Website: crate-barrel
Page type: payment
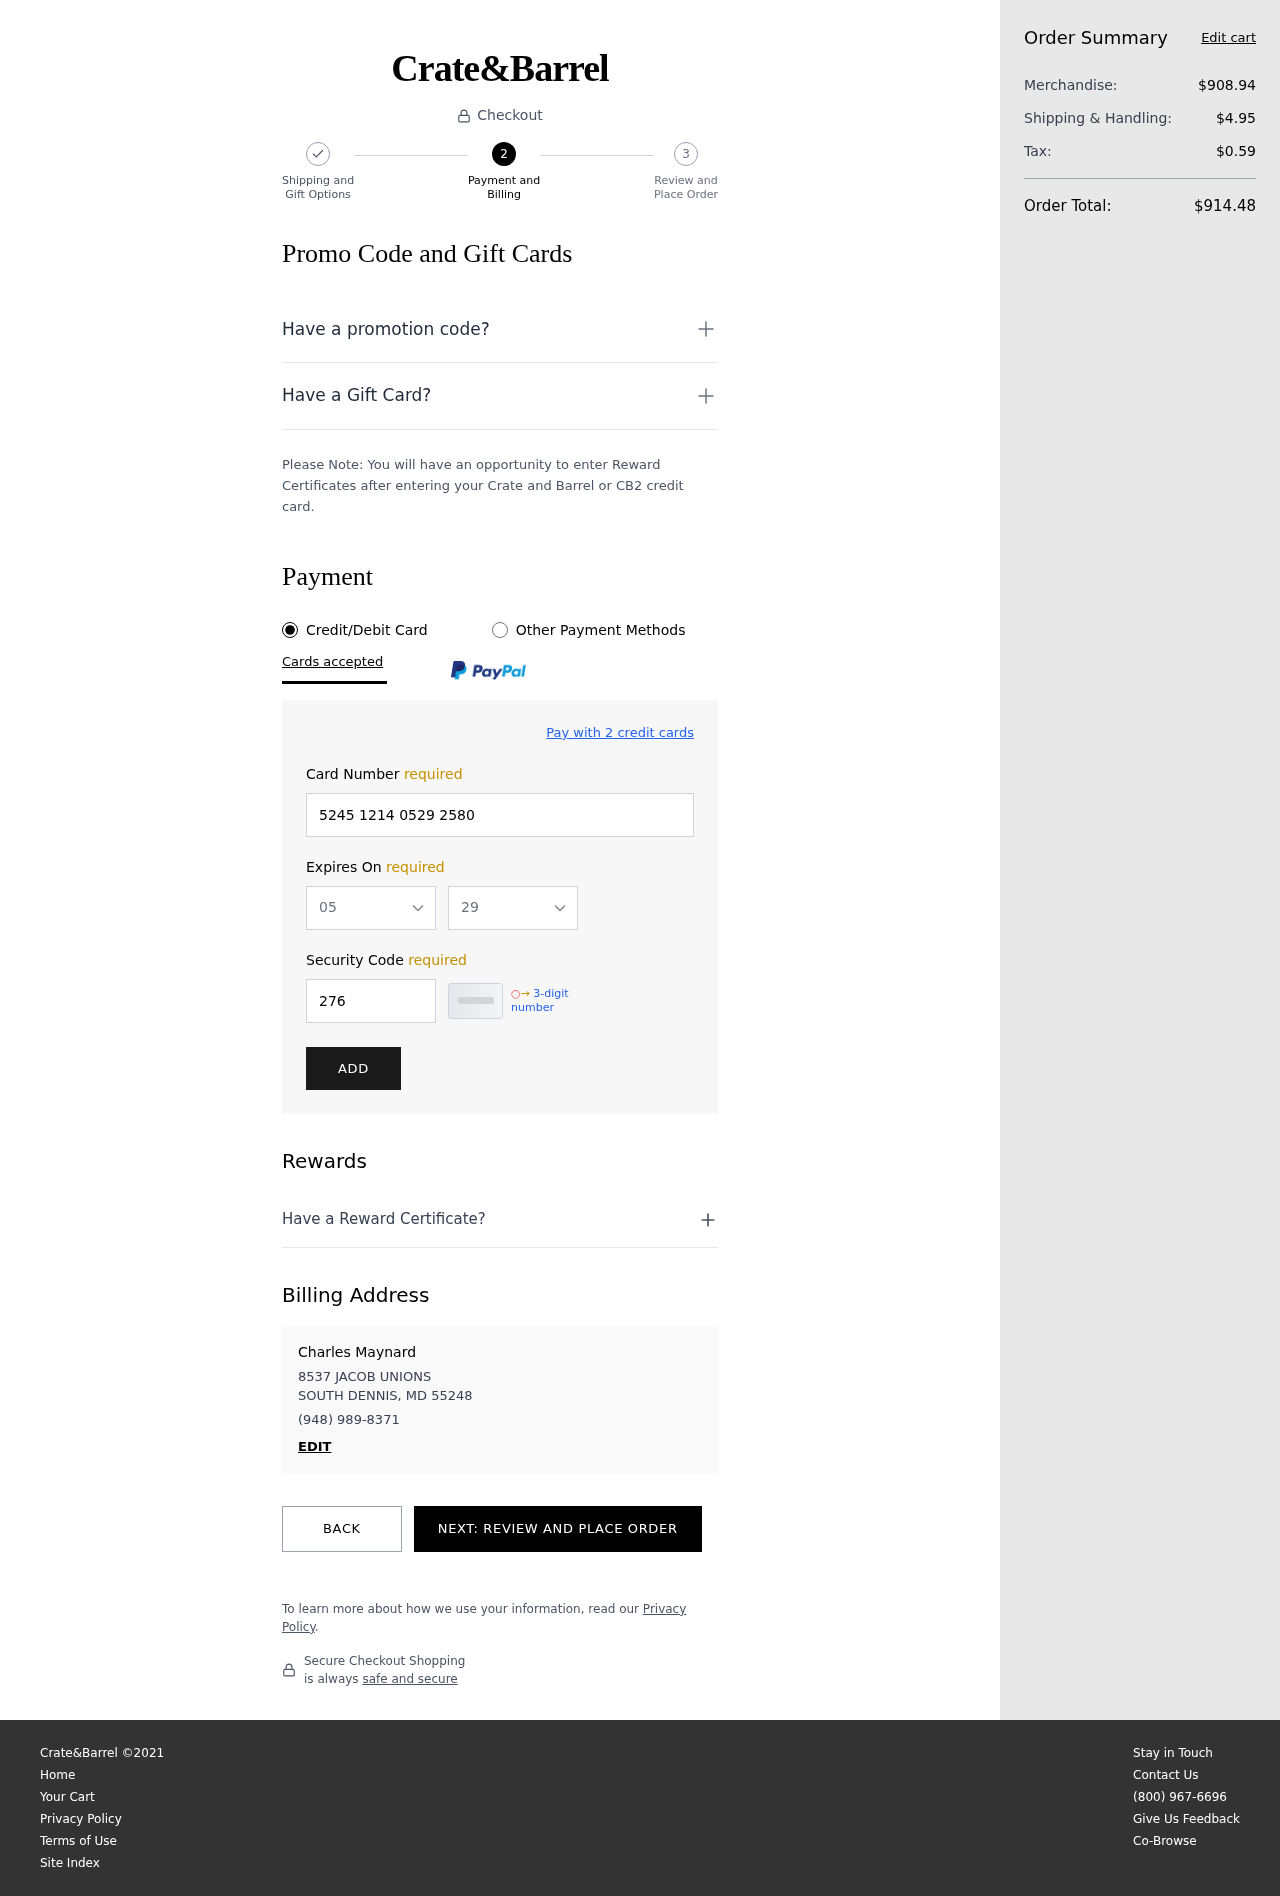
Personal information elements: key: PII_CARD_EXPIRY_MONTH
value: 05
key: PII_CARD_EXPIRY_YEAR
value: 29
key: PII_CITY_STATE_ZIP
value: SOUTH DENNIS, MD 55248
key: PII_FULLNAME
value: Charles Maynard
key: PII_PHONE
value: (948) 989-8371
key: PII_STREET
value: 8537 JACOB UNIONS
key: PII_CARD_NUMBER
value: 5245 1214 0529 2580
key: PII_CARD_CVV
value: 276
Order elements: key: ORDER_SUBTOTAL
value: $908.94
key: ORDER_SHIPPING_COST
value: $4.95
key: ORDER_TAX
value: $0.59
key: ORDER_TOTAL
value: $914.48